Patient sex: M
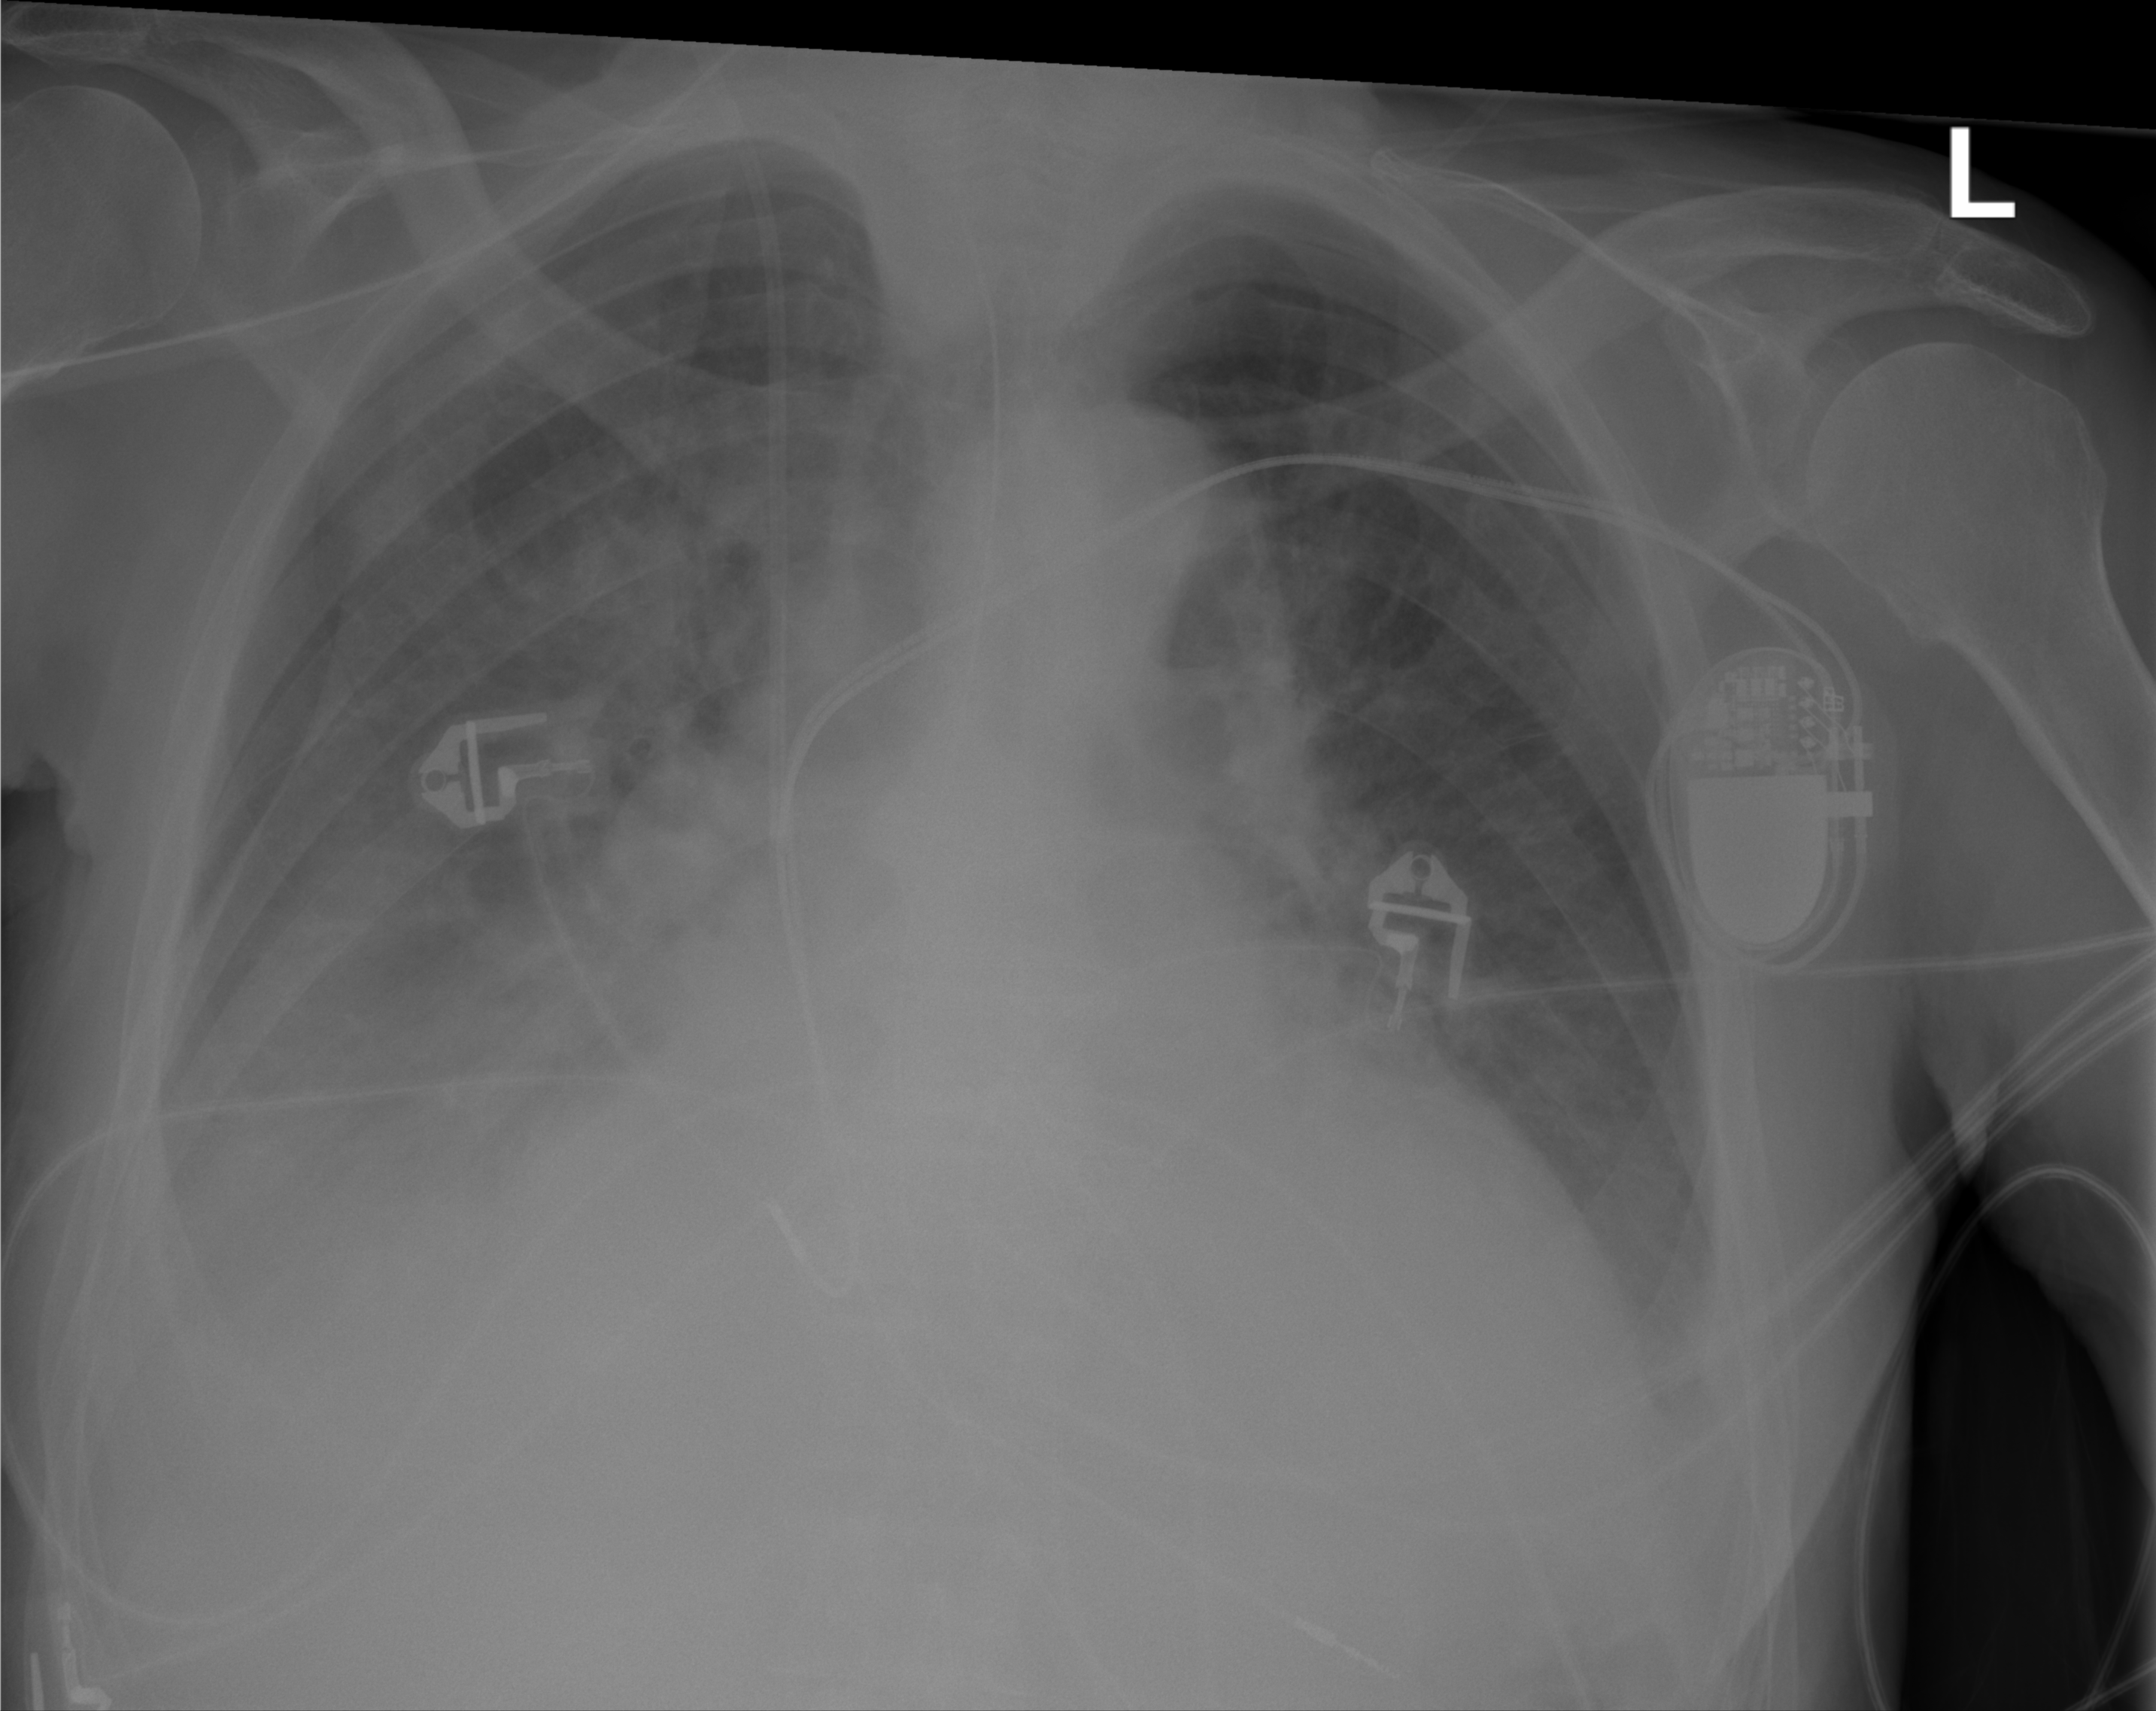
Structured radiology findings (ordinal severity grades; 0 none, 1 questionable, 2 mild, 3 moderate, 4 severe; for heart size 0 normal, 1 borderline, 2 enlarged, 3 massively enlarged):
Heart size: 2
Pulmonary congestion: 0
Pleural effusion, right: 2
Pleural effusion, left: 1
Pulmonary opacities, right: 3
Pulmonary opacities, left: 0
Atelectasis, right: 2
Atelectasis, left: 0